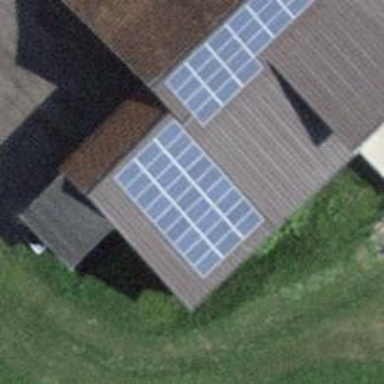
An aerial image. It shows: Solar power generator using photovoltaic panels.